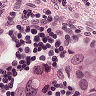
Metastatic tissue present: yes